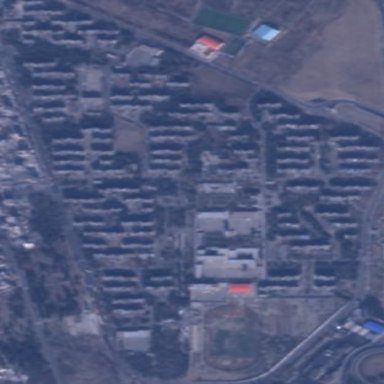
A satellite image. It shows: Residential area with apartments.